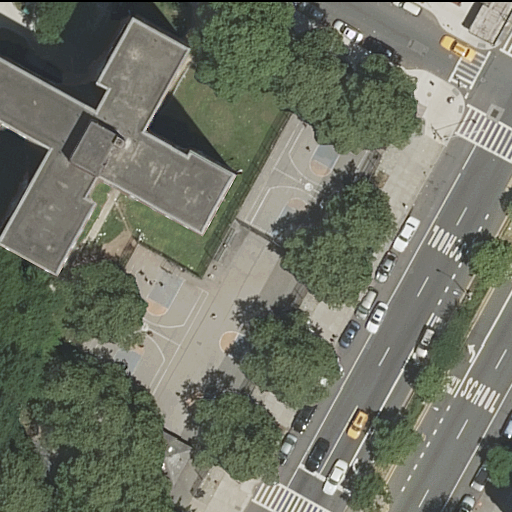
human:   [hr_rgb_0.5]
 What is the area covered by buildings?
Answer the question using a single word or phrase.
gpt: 1097m2

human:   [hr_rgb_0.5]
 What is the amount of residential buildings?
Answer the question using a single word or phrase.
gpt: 1

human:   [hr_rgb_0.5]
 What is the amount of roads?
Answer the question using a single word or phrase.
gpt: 4

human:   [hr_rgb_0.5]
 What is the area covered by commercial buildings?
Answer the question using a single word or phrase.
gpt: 0m2

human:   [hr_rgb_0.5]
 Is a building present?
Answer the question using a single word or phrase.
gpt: yes

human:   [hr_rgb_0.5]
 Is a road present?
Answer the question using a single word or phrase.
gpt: yes

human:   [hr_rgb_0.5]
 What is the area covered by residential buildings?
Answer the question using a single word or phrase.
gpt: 1097m2

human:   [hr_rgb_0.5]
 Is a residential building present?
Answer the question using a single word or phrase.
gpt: yes

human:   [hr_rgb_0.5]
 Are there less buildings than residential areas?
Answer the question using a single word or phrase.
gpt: no

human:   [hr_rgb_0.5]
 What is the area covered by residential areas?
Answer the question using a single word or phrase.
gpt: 6662m2

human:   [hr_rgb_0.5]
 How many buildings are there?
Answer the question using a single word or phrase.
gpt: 1

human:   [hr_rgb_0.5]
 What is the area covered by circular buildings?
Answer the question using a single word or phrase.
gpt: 0m2

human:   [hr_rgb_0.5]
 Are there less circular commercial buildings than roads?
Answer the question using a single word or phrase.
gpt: yes

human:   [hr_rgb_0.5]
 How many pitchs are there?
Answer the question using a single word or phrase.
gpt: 2

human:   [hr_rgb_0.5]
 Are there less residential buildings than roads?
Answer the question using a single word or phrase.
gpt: yes

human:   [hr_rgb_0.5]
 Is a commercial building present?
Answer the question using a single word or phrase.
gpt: no

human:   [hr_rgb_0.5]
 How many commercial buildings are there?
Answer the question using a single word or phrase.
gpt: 0

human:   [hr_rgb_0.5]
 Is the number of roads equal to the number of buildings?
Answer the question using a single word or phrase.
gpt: no

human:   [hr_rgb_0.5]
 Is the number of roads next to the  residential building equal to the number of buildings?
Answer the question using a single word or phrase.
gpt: no

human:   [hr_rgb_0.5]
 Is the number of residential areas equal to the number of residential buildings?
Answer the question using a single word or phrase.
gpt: yes

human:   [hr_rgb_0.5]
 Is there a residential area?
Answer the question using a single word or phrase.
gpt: yes

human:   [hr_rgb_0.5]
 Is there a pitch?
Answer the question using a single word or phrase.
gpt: yes

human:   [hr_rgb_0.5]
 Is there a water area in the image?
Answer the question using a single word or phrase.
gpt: no

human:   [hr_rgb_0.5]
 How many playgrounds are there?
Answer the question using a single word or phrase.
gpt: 1

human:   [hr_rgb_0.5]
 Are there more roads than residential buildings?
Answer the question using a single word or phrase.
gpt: yes

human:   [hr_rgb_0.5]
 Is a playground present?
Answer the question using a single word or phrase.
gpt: yes

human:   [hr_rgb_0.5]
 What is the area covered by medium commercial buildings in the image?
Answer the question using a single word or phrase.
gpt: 0m2

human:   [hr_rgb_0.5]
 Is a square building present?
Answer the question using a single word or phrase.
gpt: no

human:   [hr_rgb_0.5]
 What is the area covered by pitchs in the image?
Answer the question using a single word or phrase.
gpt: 729m2

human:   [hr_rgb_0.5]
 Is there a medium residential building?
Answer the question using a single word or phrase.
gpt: no

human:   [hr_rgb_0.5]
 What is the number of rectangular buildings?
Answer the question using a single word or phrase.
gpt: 0

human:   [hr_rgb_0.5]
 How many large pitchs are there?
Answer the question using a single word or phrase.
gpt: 0

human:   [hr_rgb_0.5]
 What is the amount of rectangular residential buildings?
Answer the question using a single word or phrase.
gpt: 0

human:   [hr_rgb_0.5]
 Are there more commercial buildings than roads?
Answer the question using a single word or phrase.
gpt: no

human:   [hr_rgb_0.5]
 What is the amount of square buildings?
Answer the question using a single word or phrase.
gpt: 0

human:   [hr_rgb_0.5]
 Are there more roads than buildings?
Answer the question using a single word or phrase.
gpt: yes

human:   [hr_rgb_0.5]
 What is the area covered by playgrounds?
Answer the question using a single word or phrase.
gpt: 2977m2

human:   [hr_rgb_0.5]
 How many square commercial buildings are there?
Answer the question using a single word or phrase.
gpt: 0

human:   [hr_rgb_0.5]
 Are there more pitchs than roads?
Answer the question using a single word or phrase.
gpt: no

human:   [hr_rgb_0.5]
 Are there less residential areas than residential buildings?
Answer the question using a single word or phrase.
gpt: no

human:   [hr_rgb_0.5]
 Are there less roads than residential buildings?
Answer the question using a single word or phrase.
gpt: no

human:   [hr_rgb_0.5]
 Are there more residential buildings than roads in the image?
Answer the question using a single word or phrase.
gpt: no

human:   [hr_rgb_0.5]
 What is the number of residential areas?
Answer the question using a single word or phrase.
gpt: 1

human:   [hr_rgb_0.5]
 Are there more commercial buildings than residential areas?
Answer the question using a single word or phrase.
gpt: no

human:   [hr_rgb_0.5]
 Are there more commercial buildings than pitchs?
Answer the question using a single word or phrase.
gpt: no

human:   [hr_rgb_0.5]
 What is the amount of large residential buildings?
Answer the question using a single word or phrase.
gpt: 1

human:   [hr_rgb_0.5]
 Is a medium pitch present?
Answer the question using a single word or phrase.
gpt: yes

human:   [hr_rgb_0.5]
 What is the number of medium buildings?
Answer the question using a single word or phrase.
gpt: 0

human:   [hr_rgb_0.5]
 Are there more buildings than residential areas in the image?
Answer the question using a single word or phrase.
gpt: no

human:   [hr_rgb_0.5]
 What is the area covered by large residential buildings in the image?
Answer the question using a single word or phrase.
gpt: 1097m2

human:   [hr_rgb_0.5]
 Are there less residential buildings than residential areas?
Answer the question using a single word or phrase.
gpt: no

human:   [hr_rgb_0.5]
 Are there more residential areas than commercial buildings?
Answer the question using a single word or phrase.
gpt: yes

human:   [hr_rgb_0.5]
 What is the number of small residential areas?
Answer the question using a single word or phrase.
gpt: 0

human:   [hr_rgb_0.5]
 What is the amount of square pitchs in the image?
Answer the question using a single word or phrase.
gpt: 0

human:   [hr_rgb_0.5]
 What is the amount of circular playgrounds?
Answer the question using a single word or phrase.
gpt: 0

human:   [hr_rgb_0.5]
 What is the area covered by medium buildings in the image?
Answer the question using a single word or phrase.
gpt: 0m2

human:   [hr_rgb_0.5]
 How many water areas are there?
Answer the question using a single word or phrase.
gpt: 0

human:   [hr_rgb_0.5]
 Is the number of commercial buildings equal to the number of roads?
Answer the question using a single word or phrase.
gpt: no

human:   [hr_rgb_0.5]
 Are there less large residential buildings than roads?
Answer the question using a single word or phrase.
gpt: yes

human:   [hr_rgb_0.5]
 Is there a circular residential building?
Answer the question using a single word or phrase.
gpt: no

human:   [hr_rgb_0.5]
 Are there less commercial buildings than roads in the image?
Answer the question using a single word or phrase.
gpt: yes

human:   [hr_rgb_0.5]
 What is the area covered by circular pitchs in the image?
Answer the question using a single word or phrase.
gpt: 0m2

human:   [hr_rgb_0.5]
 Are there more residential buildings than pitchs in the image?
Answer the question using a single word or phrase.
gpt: no

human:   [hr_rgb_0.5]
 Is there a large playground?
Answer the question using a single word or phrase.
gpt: yes